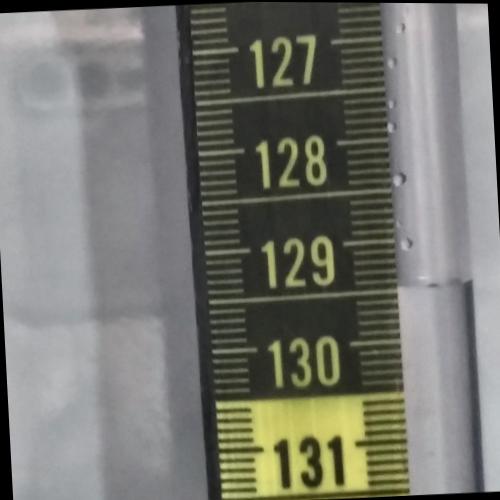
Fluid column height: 129.5 cm